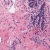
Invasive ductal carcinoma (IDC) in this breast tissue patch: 0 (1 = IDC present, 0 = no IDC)